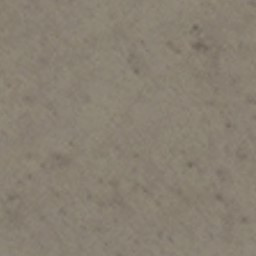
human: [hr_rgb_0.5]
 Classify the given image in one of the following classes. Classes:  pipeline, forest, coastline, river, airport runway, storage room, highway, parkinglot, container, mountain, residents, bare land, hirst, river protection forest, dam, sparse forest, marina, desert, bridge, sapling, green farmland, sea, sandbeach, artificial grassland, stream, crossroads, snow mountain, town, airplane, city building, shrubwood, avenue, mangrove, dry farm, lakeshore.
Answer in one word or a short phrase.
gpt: bare land